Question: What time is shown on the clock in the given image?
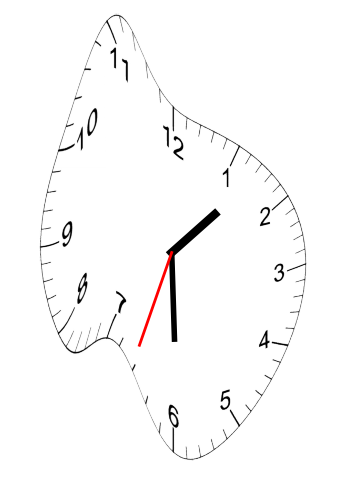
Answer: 01:29:33